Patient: sex M, age 53
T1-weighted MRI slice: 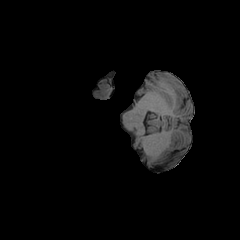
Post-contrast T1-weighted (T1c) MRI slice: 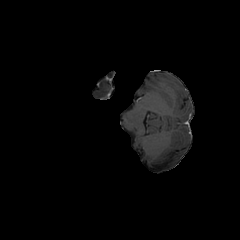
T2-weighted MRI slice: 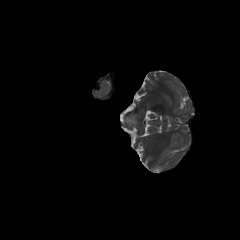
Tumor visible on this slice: no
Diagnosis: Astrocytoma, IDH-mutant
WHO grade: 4